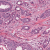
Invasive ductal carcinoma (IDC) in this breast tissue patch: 1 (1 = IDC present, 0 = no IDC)